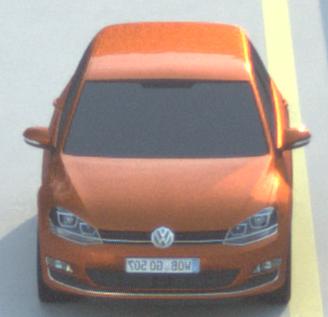
Make: VW
Model: Golf 1.2 TSI BMT
Detailed model: Golf (VII)
Model produced from: 2012/11
Model produced until: 2014/05
Doors: 3
Color: orange
Road condition: dry road
Daytime: sunrise or sunset
Contrast: medium contrast